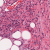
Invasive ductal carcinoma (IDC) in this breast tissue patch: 0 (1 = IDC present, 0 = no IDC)